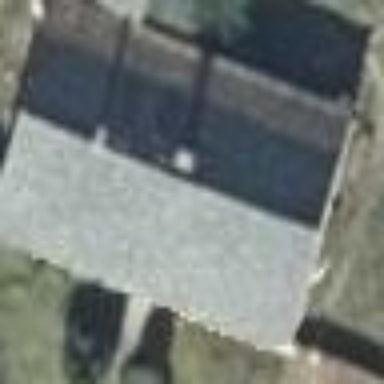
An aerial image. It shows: House with flat roof.